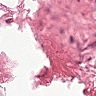
Metastatic tissue present: no